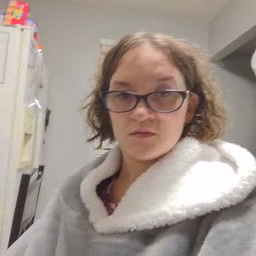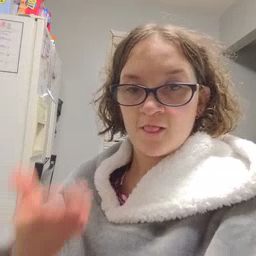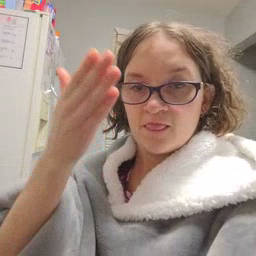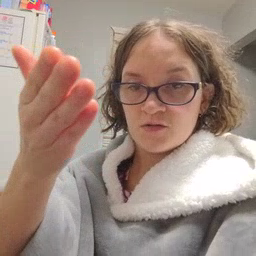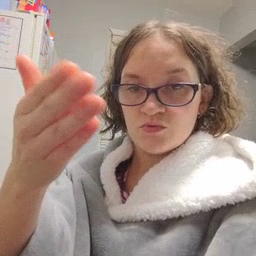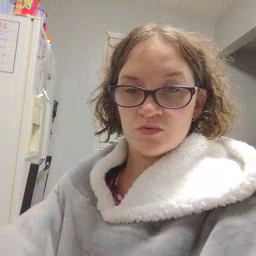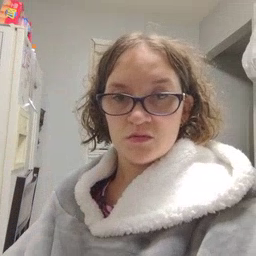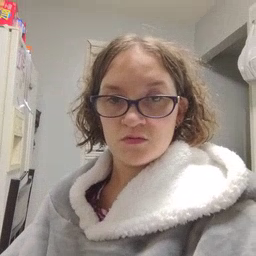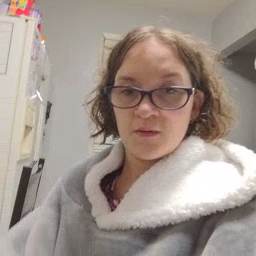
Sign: there